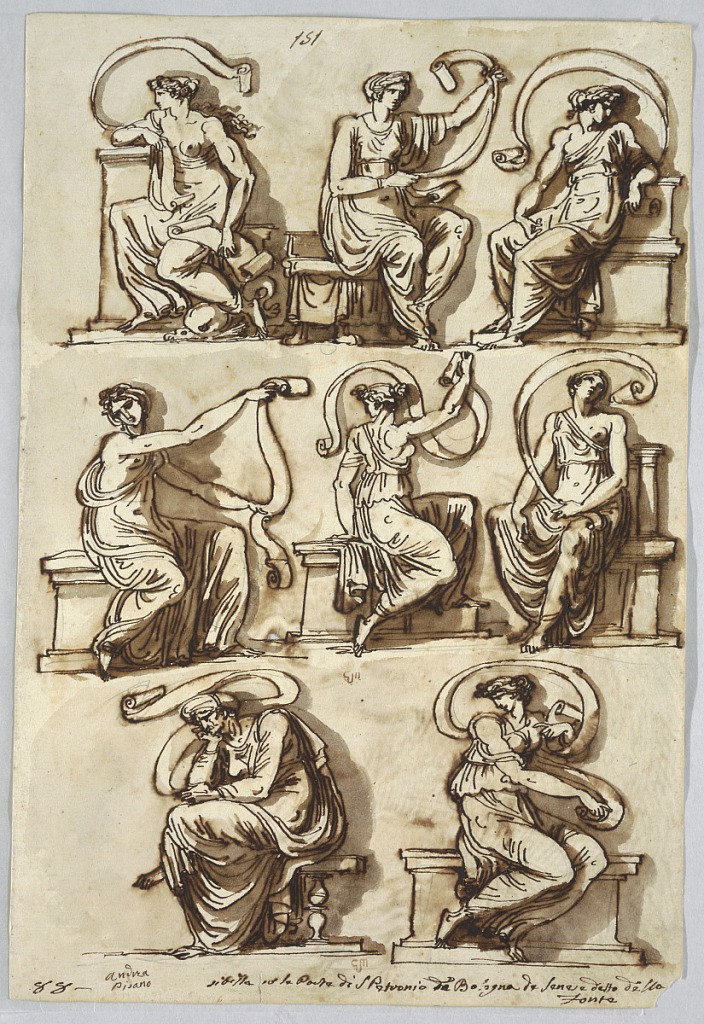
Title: Drawing
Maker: Felice Giani, Italian, 1758–1823
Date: Obverse: 1812-1813. Reverse: 1814
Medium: Pen and brown ink and brown wash (iron gall ink) and traces of graphite
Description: Recto: Seated women holding paper scrolls; shown in three rows.  Verso: top left: two schematic sketches of horses, shown in profile, turned to left. Most of the lower one is drawn in a square; figures relate to proportions. Top right: head of a horse slightly obliquely shown. Bottom left: the head of a horse is turned towards right; the mouth is opened. Part of the body and of the tail are shown. Bottom right: Proportional sketch of the skeleton of s horse.